Question: Consider an irregular polygon (P) which has four vertices.
I would like to subdivide P into smaller polygons as shown in fig. 1.
In the old days I was using ArcGIS 9.3 and a VBA macro written by Miles Hitchen to achieve this. The VBA code is following:
'''
Option Explicit
Const xSplit As Long = 10
Const ySplit As Long = 5
Dim dCoords(xSplit, ySplit, 1) As Double
Public Sub GridSelectedQuadrilaterals()
Dim pMxDoc As IMxDocument
Dim pInFtrLyr As IFeatureLayer
Dim pFtrSel As IFeatureSelection
Dim pPolygon As IPolygon
Dim pEnumIDs As IEnumIDs
Dim lID As Long
' Get the first selected polygon on the first layer
Set pMxDoc = ThisDocument
Set pInFtrLyr = pMxDoc.FocusMap.Layer(0)
Set pFtrSel = pInFtrLyr
Set pEnumIDs = pFtrSel.SelectionSet.IDs
pEnumIDs.Reset
lID = pEnumIDs.Next
While lID >= 0
Set pPolygon = pInFtrLyr.FeatureClass.GetFeature(lID).Shape
GridQuadrilateral pPolygon
lID = pEnumIDs.Next
Wend
MsgBox "Finished"
End Sub
Private Sub GridQuadrilateral(pPolygon As IPolygon)
Dim pSegColl As ISegmentCollection
Dim lIdx As Long
Dim cx(3) As Double, cy(3) As Double
Dim dx(3) As Double, dy(3) As Double
Dim dx2 As Double, dy2 As Double
Dim x1 As Double, x2 As Double, x3 As Double
Dim y1 As Double, y2 As Double, y3 As Double
Dim l As Long, xs As Long, ys As Long
Set pSegColl = pPolygon
' Get the corner coords of the quad
lIdx = 0
For l = 0 To 3
lIdx = GetIndexOfNextCornerSegment(lIdx, pPolygon)
cx(l) = pSegColl.Segment(lIdx).FromPoint.X
cy(l) = pSegColl.Segment(lIdx).FromPoint.Y
Next l
dx(0) = (cx(1) - cx(0)) / xSplit
dx(1) = (cx(1) - cx(2)) / ySplit
dx(2) = (cx(2) - cx(3)) / xSplit
dx(3) = (cx(0) - cx(3)) / ySplit
dy(0) = (cy(1) - cy(0)) / xSplit
dy(1) = (cy(1) - cy(2)) / ySplit
dy(2) = (cy(2) - cy(3)) / xSplit
dy(3) = (cy(0) - cy(3)) / ySplit
For ys = 0 To ySplit
x1 = cx(3) + dx(3) * ys
y1 = cy(3) + dy(3) * ys
x2 = cx(2) + dx(1) * ys
y2 = cy(2) + dy(1) * ys
dx2 = (x2 - x1) / xSplit
dy2 = (y2 - y1) / xSplit
For xs = 0 To xSplit
x3 = x1 + dx2 * xs
y3 = y1 + dy2 * xs
dCoords(xs, ys, 0) = x3
dCoords(xs, ys, 1) = y3
Next xs
Next ys
BuildGrid
End Sub
Private Function GetIndexOfNextCornerSegment(lStartIdx As Long, pPolygon As IPolygon) As Long
Dim PI As Double
Dim pSegColl As ISegmentCollection
Dim pLine1 As ILine, pLine2 As ILine
Dim l As Long
Dim lNxtIdx As Long
Dim dAng As Double
PI = Atn(1) * 4
Set pSegColl = pPolygon
For l = 0 To pSegColl.SegmentCount - 2
lNxtIdx = lStartIdx + l
If lNxtIdx = pSegColl.SegmentCount Then lNxtIdx = 0
Set pLine1 = pSegColl.Segment(lNxtIdx)
lNxtIdx = lNxtIdx + 1
If lNxtIdx = pSegColl.SegmentCount Then lNxtIdx = 0
Set pLine2 = pSegColl.Segment(lNxtIdx)
dAng = Abs(pLine1.Angle - pLine2.Angle) * 180 / PI
' *** Ensure we only deal with angles upto 180 ***
If dAng >= 180 Then dAng = 360 - dAng
If dAng > 20 Then
' The start point of this segment is a corner point
GetIndexOfNextCornerSegment = lNxtIdx
Exit Function
End If
Next l
GetIndexOfNextCornerSegment = -1
End Function
Private Sub BuildGrid()
' Now create the polygons on 2nd layer
Dim pMxDoc As IMxDocument
Dim pOutFtrLyr As IFeatureLayer
Dim i As Long, j As Long
Dim pFtrCls As IFeatureClass
Dim pFtrCsr As IFeatureCursor
Dim pFtrBfr As IFeatureBuffer
Dim pPtColl As IPointCollection
Dim pPt As IPoint
Set pMxDoc = ThisDocument
Set pOutFtrLyr = pMxDoc.FocusMap.Layer(1)
Set pFtrCls = pOutFtrLyr.FeatureClass
Set pFtrBfr = pFtrCls.CreateFeatureBuffer
Set pFtrCsr = pFtrCls.Insert(True)
For i = 0 To ySplit - 1
For j = 0 To xSplit - 1
Set pPtColl = New Polygon
Set pPt = New Point
pPt.PutCoords dCoords(j, i, 0), dCoords(j, i, 1)
pPtColl.AddPoint pPt
pPt.PutCoords dCoords(j, i + 1, 0), dCoords(j, i + 1, 1)
pPtColl.AddPoint pPt
pPt.PutCoords dCoords(j + 1, i + 1, 0), dCoords(j + 1, i + 1, 1)
pPtColl.AddPoint pPt
pPt.PutCoords dCoords(j + 1, i, 0), dCoords(j + 1, i, 1)
pPtColl.AddPoint pPt
pPt.PutCoords dCoords(j, i, 0), dCoords(j, i, 1)
pPtColl.AddPoint pPt
Set pFtrBfr.Shape = pPtColl
pFtrCsr.InsertFeature pFtrBfr
Next j
Next i
pMxDoc.ActiveView.Refresh
End Sub
'''
The user input at the top of the VBA code tells the script how many tessellations the user requires for each axis
'''
Const xSplit As Long = 10
Const ySplit As Long = 5
'''
Could anyone help me translate this code in Python? I want to achieve the same thing using Python and OGR.
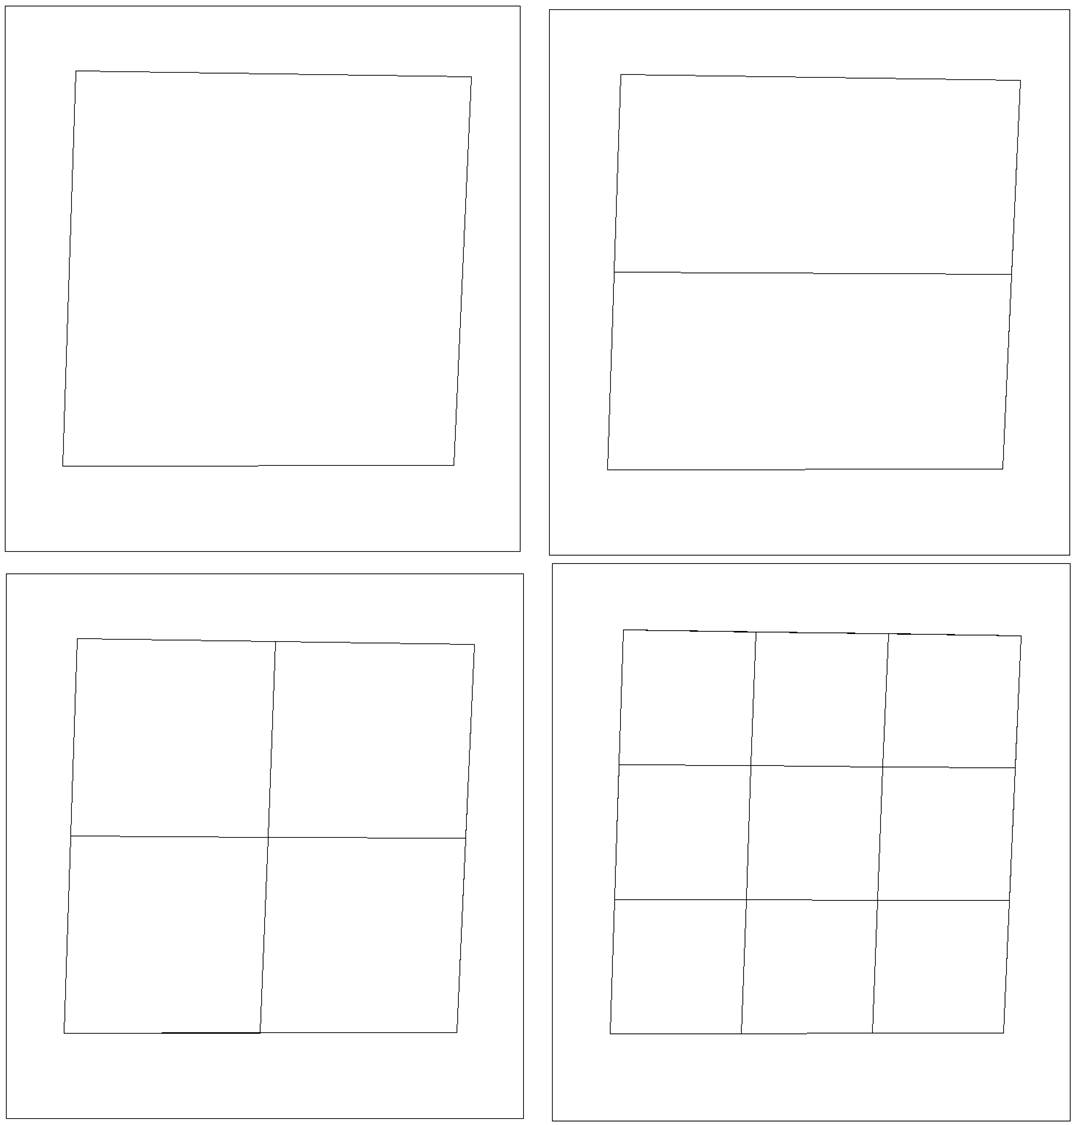
Answer: Python code that is following solves part of the problem. The subdivision is made but the result is written for only one of the sub polygons to the new shape file. Any additional help to finish this algorithm in Python would be greatly appreciated.
'''
import os
import ogr
import sys
import numpy as np
#Driver
driver = ogr.GetDriverByName('ESRI Shapefile')
#Working Directory Path
ws = 'C:/data/'
#Make ws the working directory
os.chdir(ws)
#vector path
in_data = 'data.shp'
#user inputs; how many splits per axis
xSplit = 2
ySplit = 2
#This is a three dimensional array (In numpy Z,Y,X values)
dCoords = np.ones((2,ySplit+1,xSplit+1))
#Input polygons
source_ds = ogr.Open(in_data,0)
source_layer = source_ds.GetLayer(0)
source_features = source_layer.GetFeatureCount()
#Output polygons
target_ds = driver.CreateDataSource('split.shp')
if target_ds is None:
print 'Creation of output file failed.
'
sys.exit(1)
geom_type = ogr.wkbPolygon
target_layer = target_ds.CreateLayer('split',None,geom_type)
if target_layer is None:
print 'Creating of layer failed.
'
sys.exit(1)
field_defn = ogr.FieldDefn('parcel_no',ogr.OFTInteger)
field_defn.SetWidth(30)
if target_layer.CreateField(field_defn) !=0:
print 'Creating plot_num field failed.
'
sys.exit(1)
featureDefn = target_layer.GetLayerDefn()
#Get the polygons from the layer
for i in xrange(0,source_features):
source_poly = source_layer.GetFeature(i)
source_plot = source_poly.GetField('id')
source_geom = source_poly.GetGeometryRef()
#Get the corner coords of the quad
cx = []
cy = []
pts = source_geom.GetGeometryRef(0)
points = []
for p in xrange(pts.GetPointCount()):
cx.append(pts.GetX(p))
cy.append(pts.GetY(p))
dx0 = (cx[1] - cx[0]) / xSplit
dx1 = (cx[1] - cx[2]) / ySplit
dx2 = (cx[2] - cx[3]) / xSplit
dx3 = (cx[0] - cx[3]) / ySplit
dy0 = (cy[1] - cy[0]) / xSplit
dy1 = (cy[1] - cy[2]) / ySplit
dy2 = (cy[2] - cy[3]) / xSplit
dy3 = (cy[0] - cy[3]) / ySplit
for ys in xrange(0,ySplit):
x1 = cx[3] + dx3 * ys
y1 = cy[3] + dy3 * ys
x2 = cx[2] + dx1 * ys
y2 = cy[2] + dy1 * ys
dx2 = ( x2 - x1 ) / xSplit
dy2 = ( y2 - y1 ) / xSplit
for xs in xrange(0,xSplit):
x3 = x1 + dx2 * xs
y3 = y1 + dy2 * xs
#Calculate Grid Coordinates
dCoords[0][xs][ys] = x3
dCoords[1][xs][ys] = y3
#Build Grid
for i in xrange(0,ySplit - 1):
for j in xrange(0,xSplit - 1):
#Create an empty ring geometry
ring = ogr.Geometry(ogr.wkbLinearRing)
ring.AddPoint(dCoords[0][j][i],dCoords[1][j][i])
ring.AddPoint(dCoords[0][j][i+1],dCoords[1][j][i+1])
ring.AddPoint(dCoords[0][j + 1][i + 1],dCoords[1][j + 1][i + 1])
ring.AddPoint(dCoords[0][j + 1][i],dCoords[1][j + 1][i])
ring.AddPoint(dCoords[0][j][i], dCoords[1][j][i])
target_poly = ogr.Geometry(ogr.wkbPolygon)
target_poly.AddGeometry(ring)
target_feature = ogr.Feature(featureDefn)
target_feature.SetGeometry(target_poly)
target_feature.SetField('id',source_plot)
target_layer.CreateFeature(target_feature)
'''